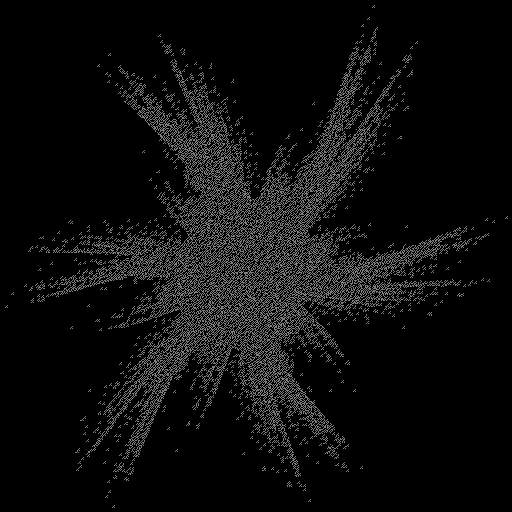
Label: gaku